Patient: sex M, age 60
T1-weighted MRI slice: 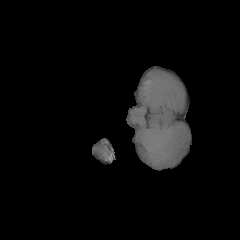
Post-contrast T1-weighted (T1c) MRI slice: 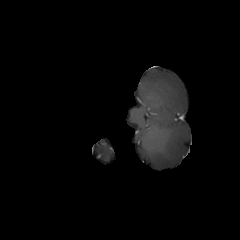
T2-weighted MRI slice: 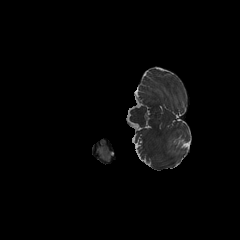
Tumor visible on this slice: no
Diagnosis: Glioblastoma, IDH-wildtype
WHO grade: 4